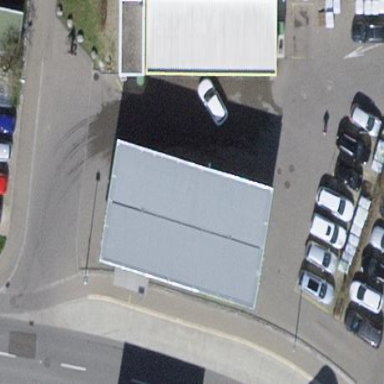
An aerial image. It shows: Fuel station with roof.